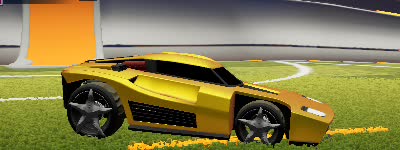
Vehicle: breakout